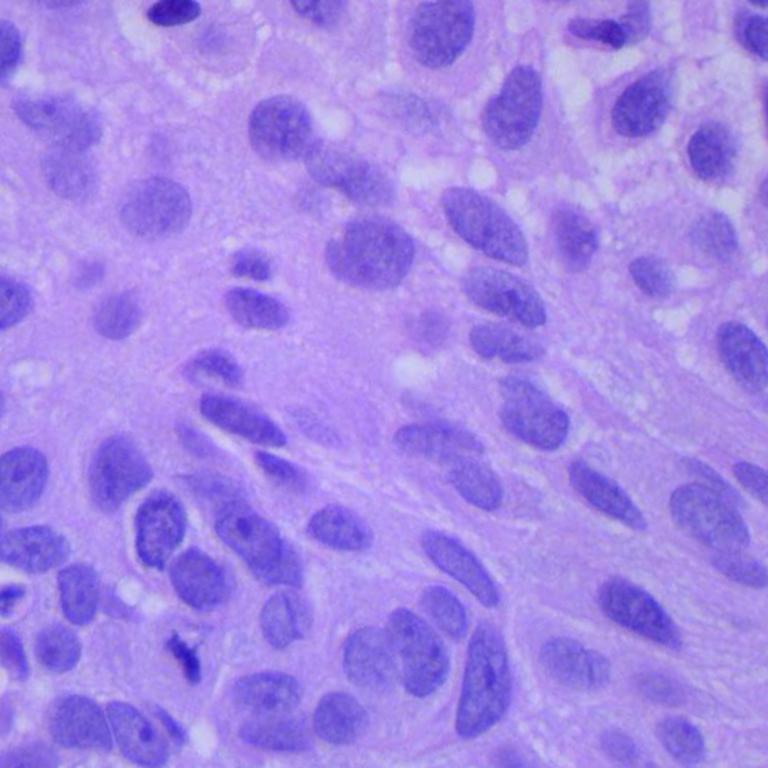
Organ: lung
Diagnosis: squamous carcinomas